Question: I adjusted the region of the DatePicker via the locale property, but the days of the week and the word time are still displayed in English. How can I change that or what did I do wrong?
'''
DatePicker(selection: $aufgabenEigenschaften.aufgabenDatum) {
Text("Fallig:")
.foregroundColor(Color("eigenesColorSet"))
}
.environment(\.locale, Locale.init(identifier: "de_DE"))
.onTapGesture(perform: beschreibungsInhalt)
.padding()
'''

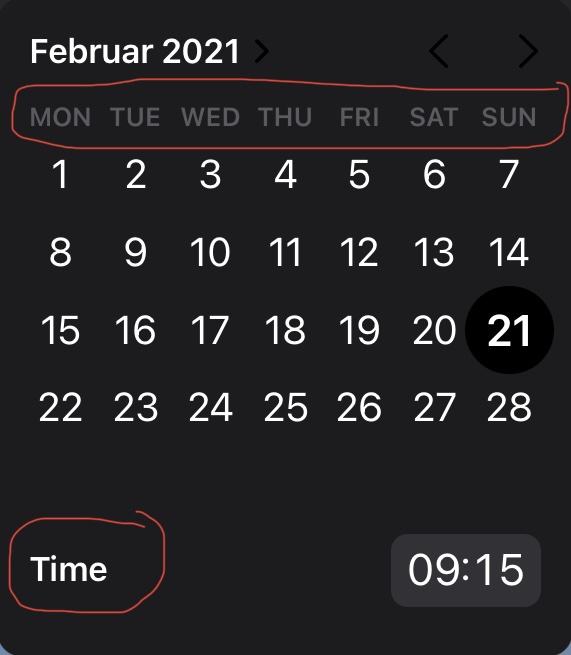
Answer: The solution is very simple. The appropriate language is added under the project and the Localizations item.
<URL>